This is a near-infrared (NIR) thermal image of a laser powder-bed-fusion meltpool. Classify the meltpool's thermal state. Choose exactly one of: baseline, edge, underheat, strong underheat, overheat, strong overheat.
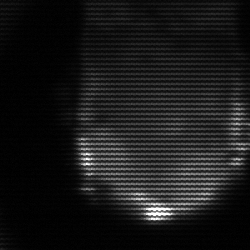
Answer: edge